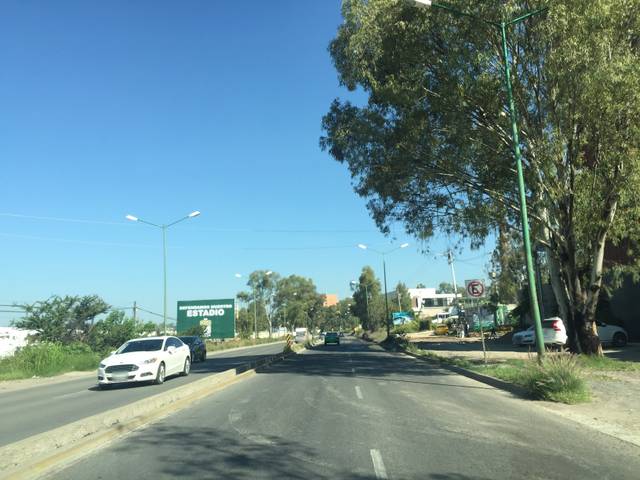
Region: Mexico
Coordinates: 21.165, -101.728